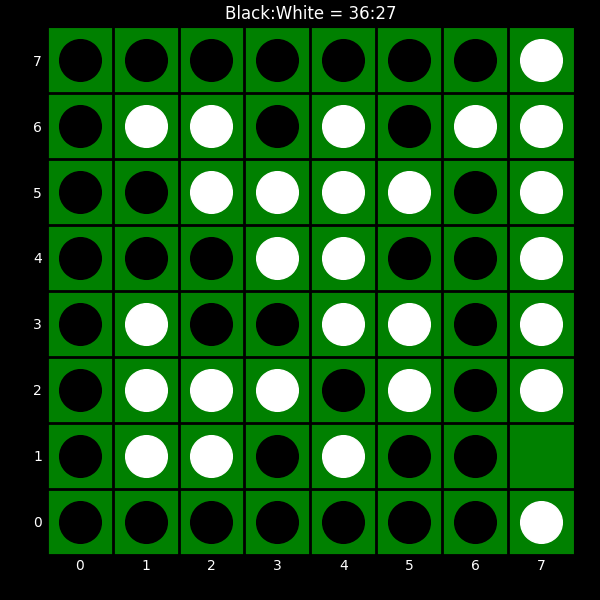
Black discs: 36
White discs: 27